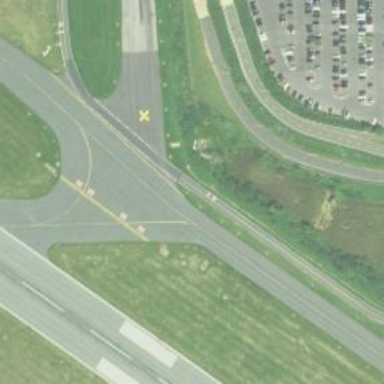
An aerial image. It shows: Image of taxiway at airport.